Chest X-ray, AP view. Patient: 58 years old, sex M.
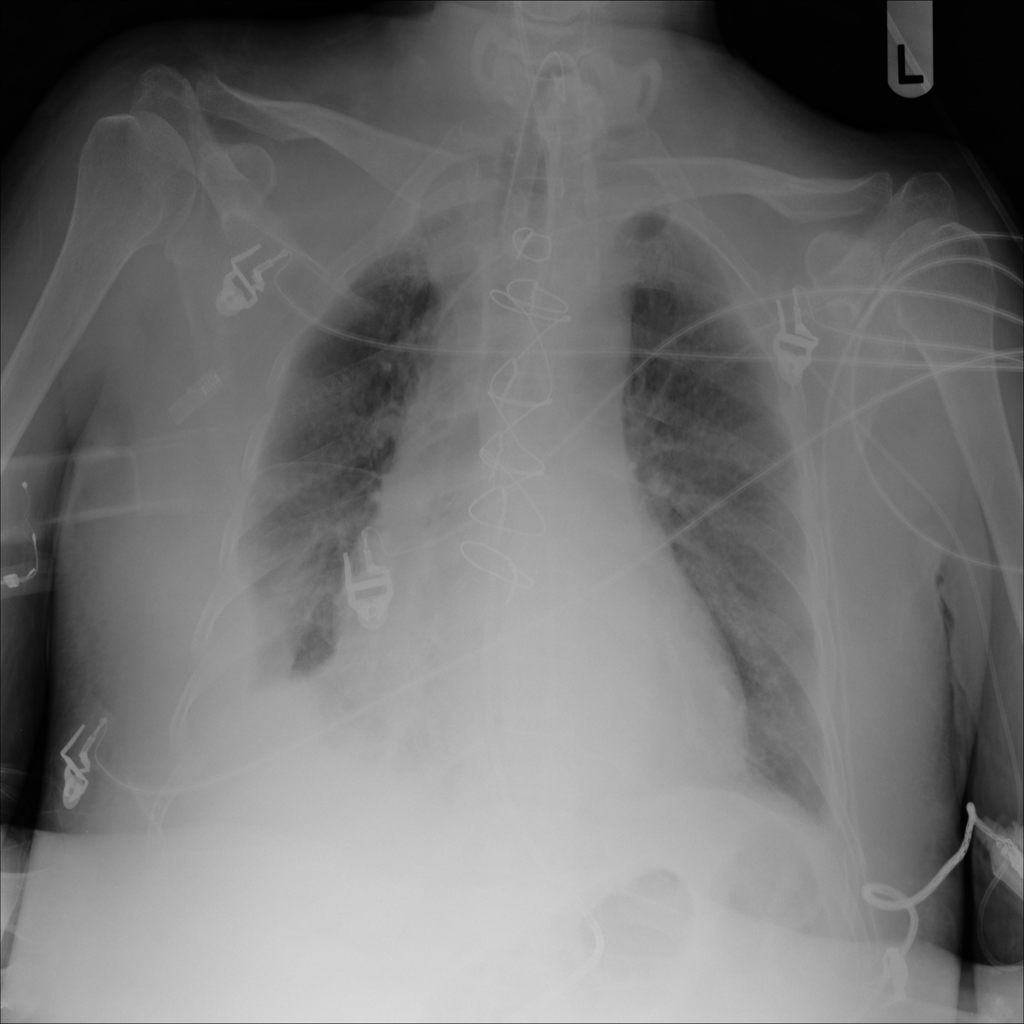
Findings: Consolidation, Effusion